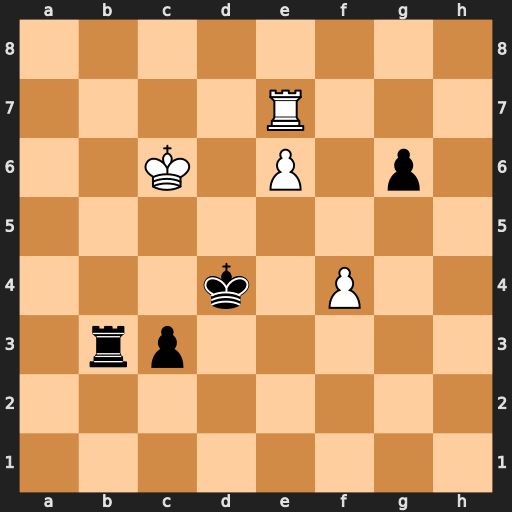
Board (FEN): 8/4R3/2K1P1p1/8/3k1P2/1rp5/8/8
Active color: w
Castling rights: -
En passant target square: -
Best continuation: Rd7+ Kc4 Rc7